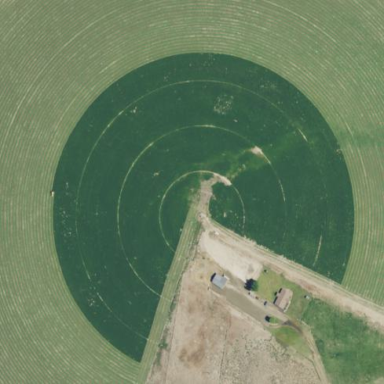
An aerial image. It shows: Farmland with pivot irrigation system.